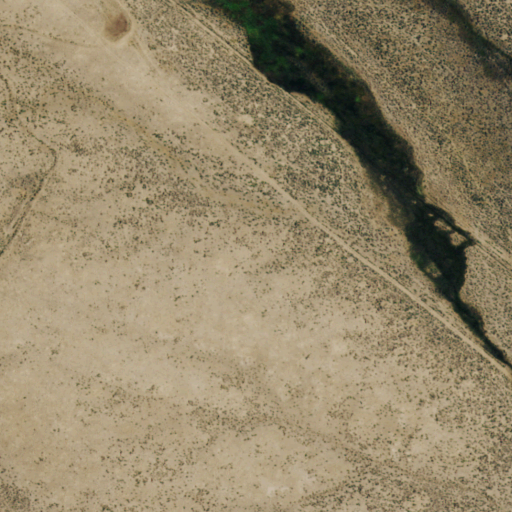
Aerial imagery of valley in Nevada named Squaw Valley containing only shrub